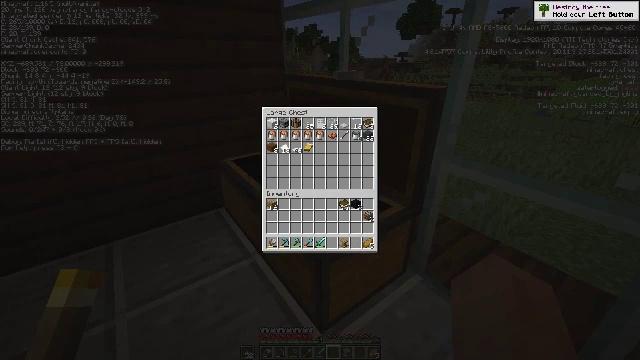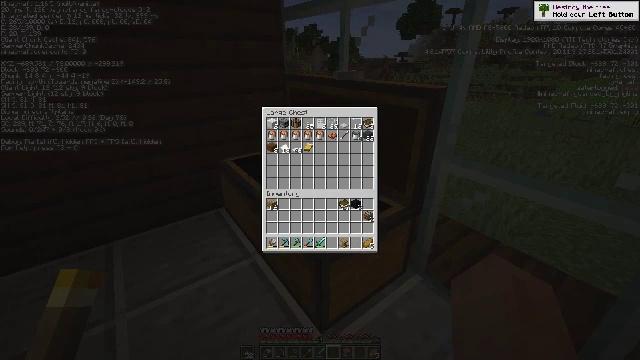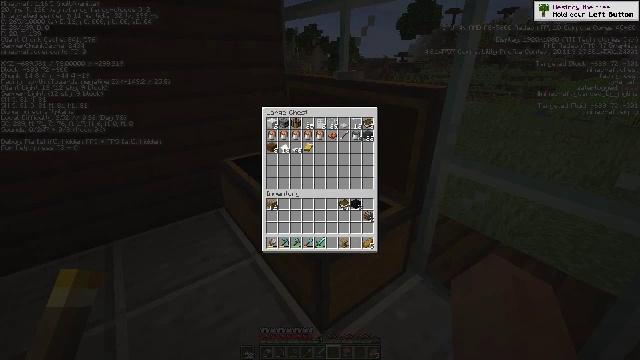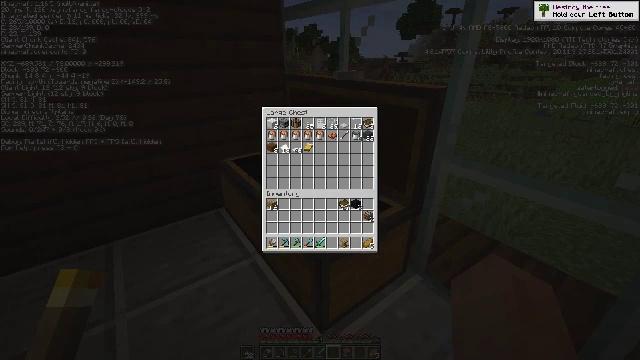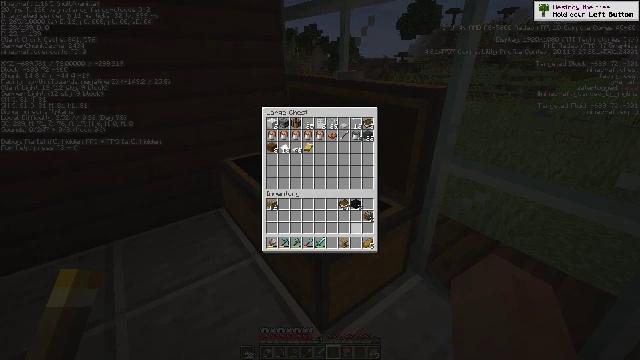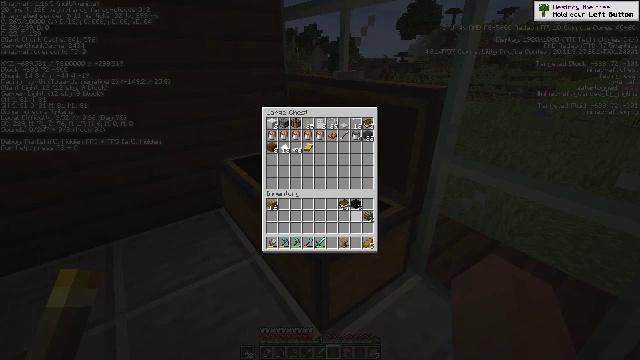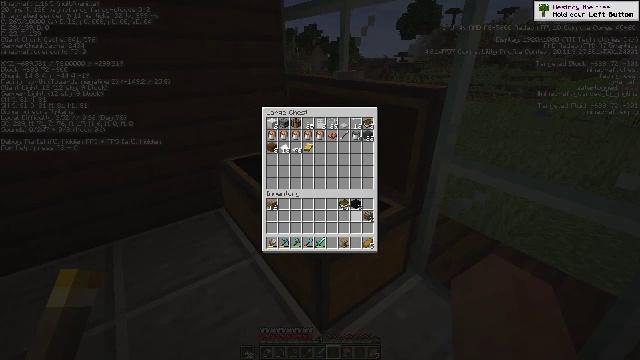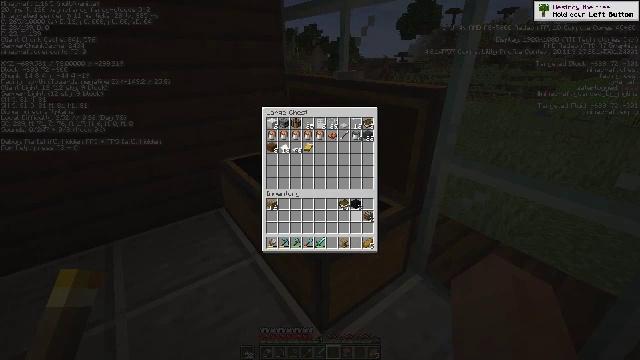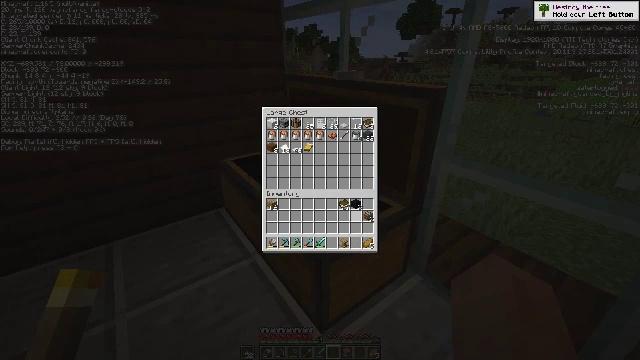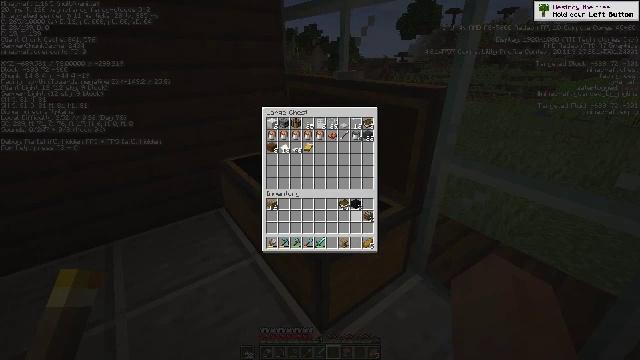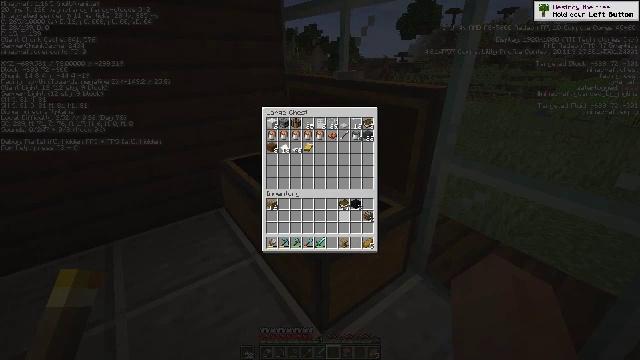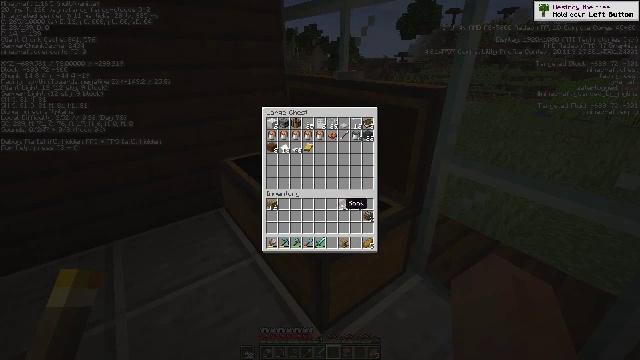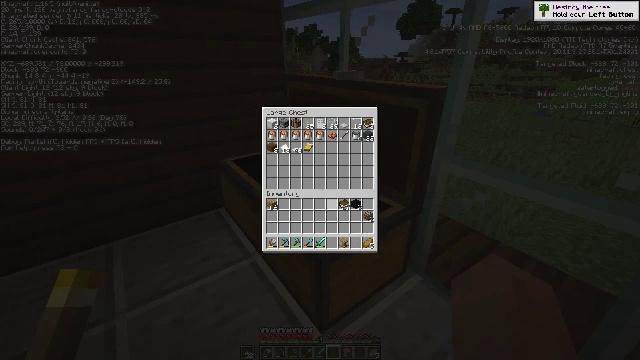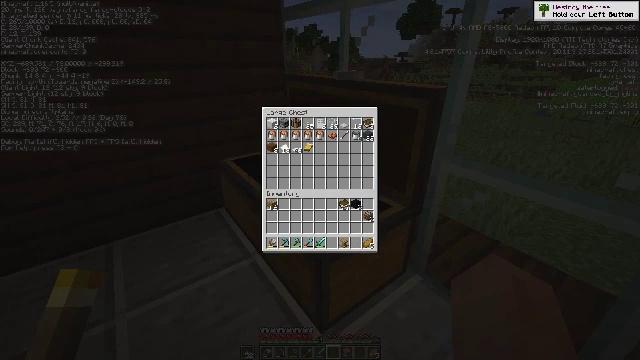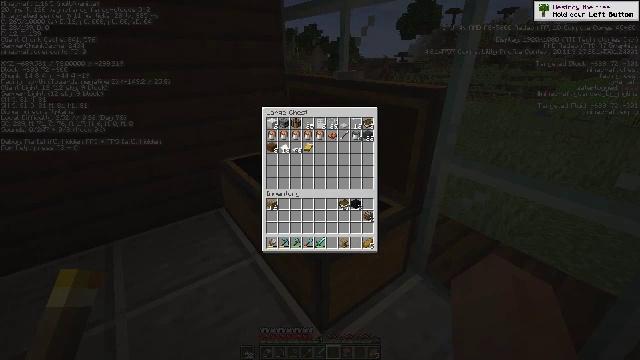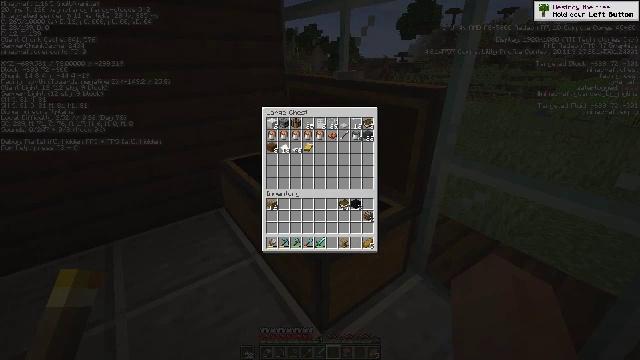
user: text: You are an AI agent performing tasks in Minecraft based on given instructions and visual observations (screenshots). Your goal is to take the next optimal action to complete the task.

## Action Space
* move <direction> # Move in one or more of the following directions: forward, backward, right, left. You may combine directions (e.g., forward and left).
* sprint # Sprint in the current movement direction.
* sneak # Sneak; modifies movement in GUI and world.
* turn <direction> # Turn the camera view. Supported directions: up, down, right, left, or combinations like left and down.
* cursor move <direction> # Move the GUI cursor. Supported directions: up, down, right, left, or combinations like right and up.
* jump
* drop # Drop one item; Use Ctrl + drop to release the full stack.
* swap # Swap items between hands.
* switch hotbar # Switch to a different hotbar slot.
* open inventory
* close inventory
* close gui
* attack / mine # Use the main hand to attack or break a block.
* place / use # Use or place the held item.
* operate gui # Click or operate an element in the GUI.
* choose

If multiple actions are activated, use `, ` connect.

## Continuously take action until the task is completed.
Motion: motion action
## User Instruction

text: Craft a black bed.
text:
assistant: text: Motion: no_op
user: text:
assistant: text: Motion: no_op
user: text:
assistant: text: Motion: no_op
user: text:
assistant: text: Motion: turn up
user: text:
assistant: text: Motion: turn left and up
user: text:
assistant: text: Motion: no_op
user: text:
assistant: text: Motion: no_op
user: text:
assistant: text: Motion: no_op
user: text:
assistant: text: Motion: no_op
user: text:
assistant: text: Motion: no_op
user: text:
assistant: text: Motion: turn left and up
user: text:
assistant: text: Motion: turn left and up
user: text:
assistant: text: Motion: turn left and up
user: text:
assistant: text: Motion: no_op
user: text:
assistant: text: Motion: no_op
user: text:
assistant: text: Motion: no_op
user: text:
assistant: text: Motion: no_op
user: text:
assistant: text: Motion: no_op
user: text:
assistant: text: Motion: no_op
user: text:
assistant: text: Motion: no_op
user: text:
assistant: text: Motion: no_op
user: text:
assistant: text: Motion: no_op
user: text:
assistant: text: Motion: no_op
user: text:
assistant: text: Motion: no_op
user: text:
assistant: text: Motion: turn right
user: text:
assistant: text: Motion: turn right and up
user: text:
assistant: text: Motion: turn right and up
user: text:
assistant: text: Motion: turn right and up
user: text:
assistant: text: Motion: move forward, turn right and up
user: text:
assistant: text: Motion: move forward, turn right and up